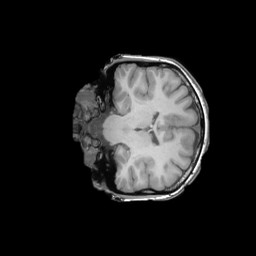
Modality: T1w
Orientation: coronal
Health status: ill
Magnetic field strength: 3 T